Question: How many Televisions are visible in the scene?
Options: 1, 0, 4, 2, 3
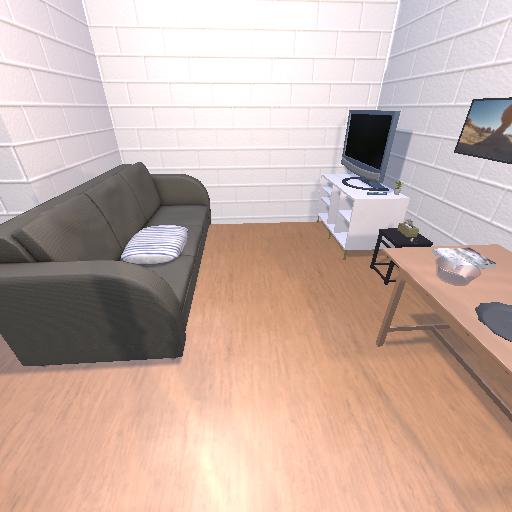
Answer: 1